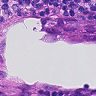
Metastatic tissue present: yes